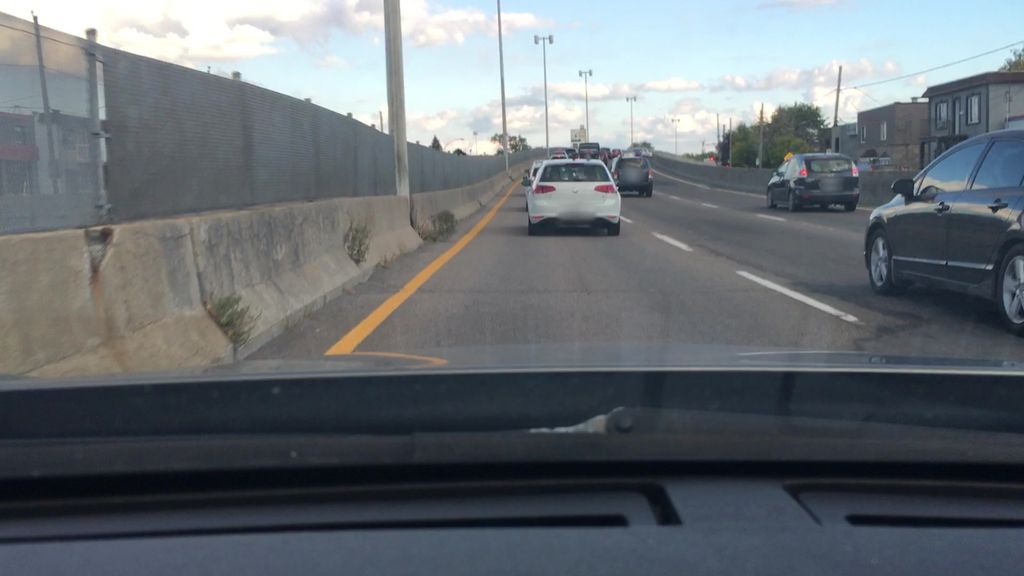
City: montreal